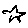
Label: star